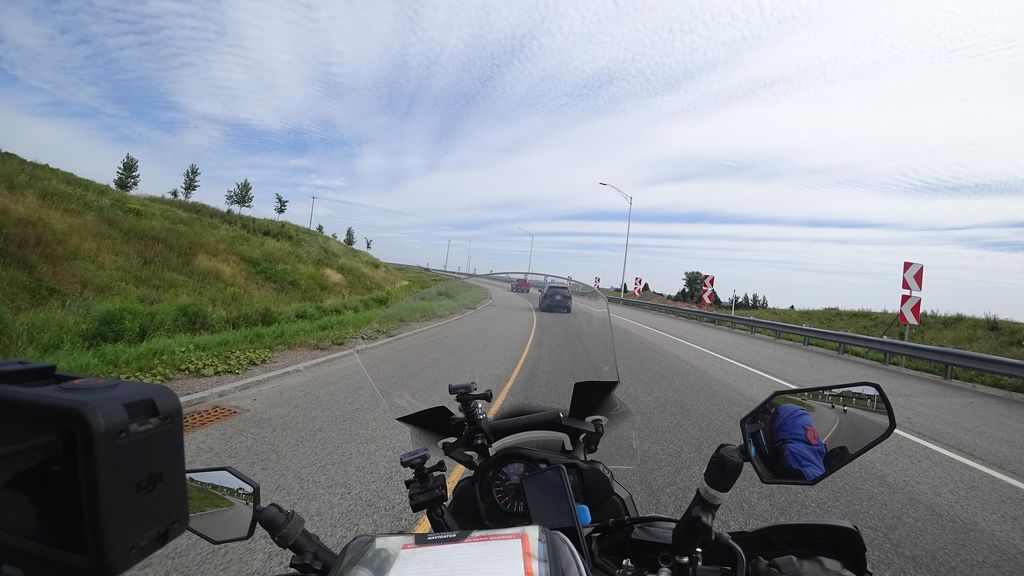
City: quebec_city